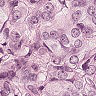
Metastatic tissue present: yes